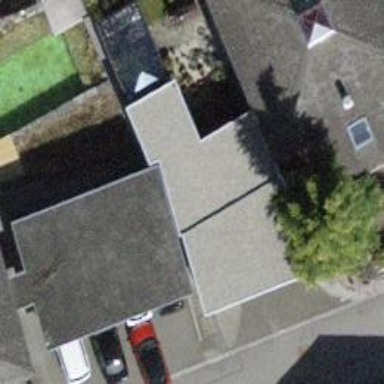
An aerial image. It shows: View of roof of building.